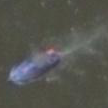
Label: civil